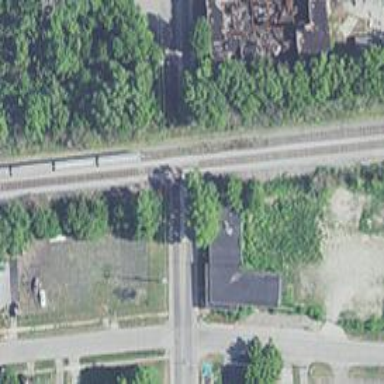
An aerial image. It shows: Railway siding with rails.